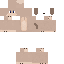
A female animal skin with pale skin, wearing white bald dressed in a red robe top and brown pants, featuring a closed mouth.